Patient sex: M
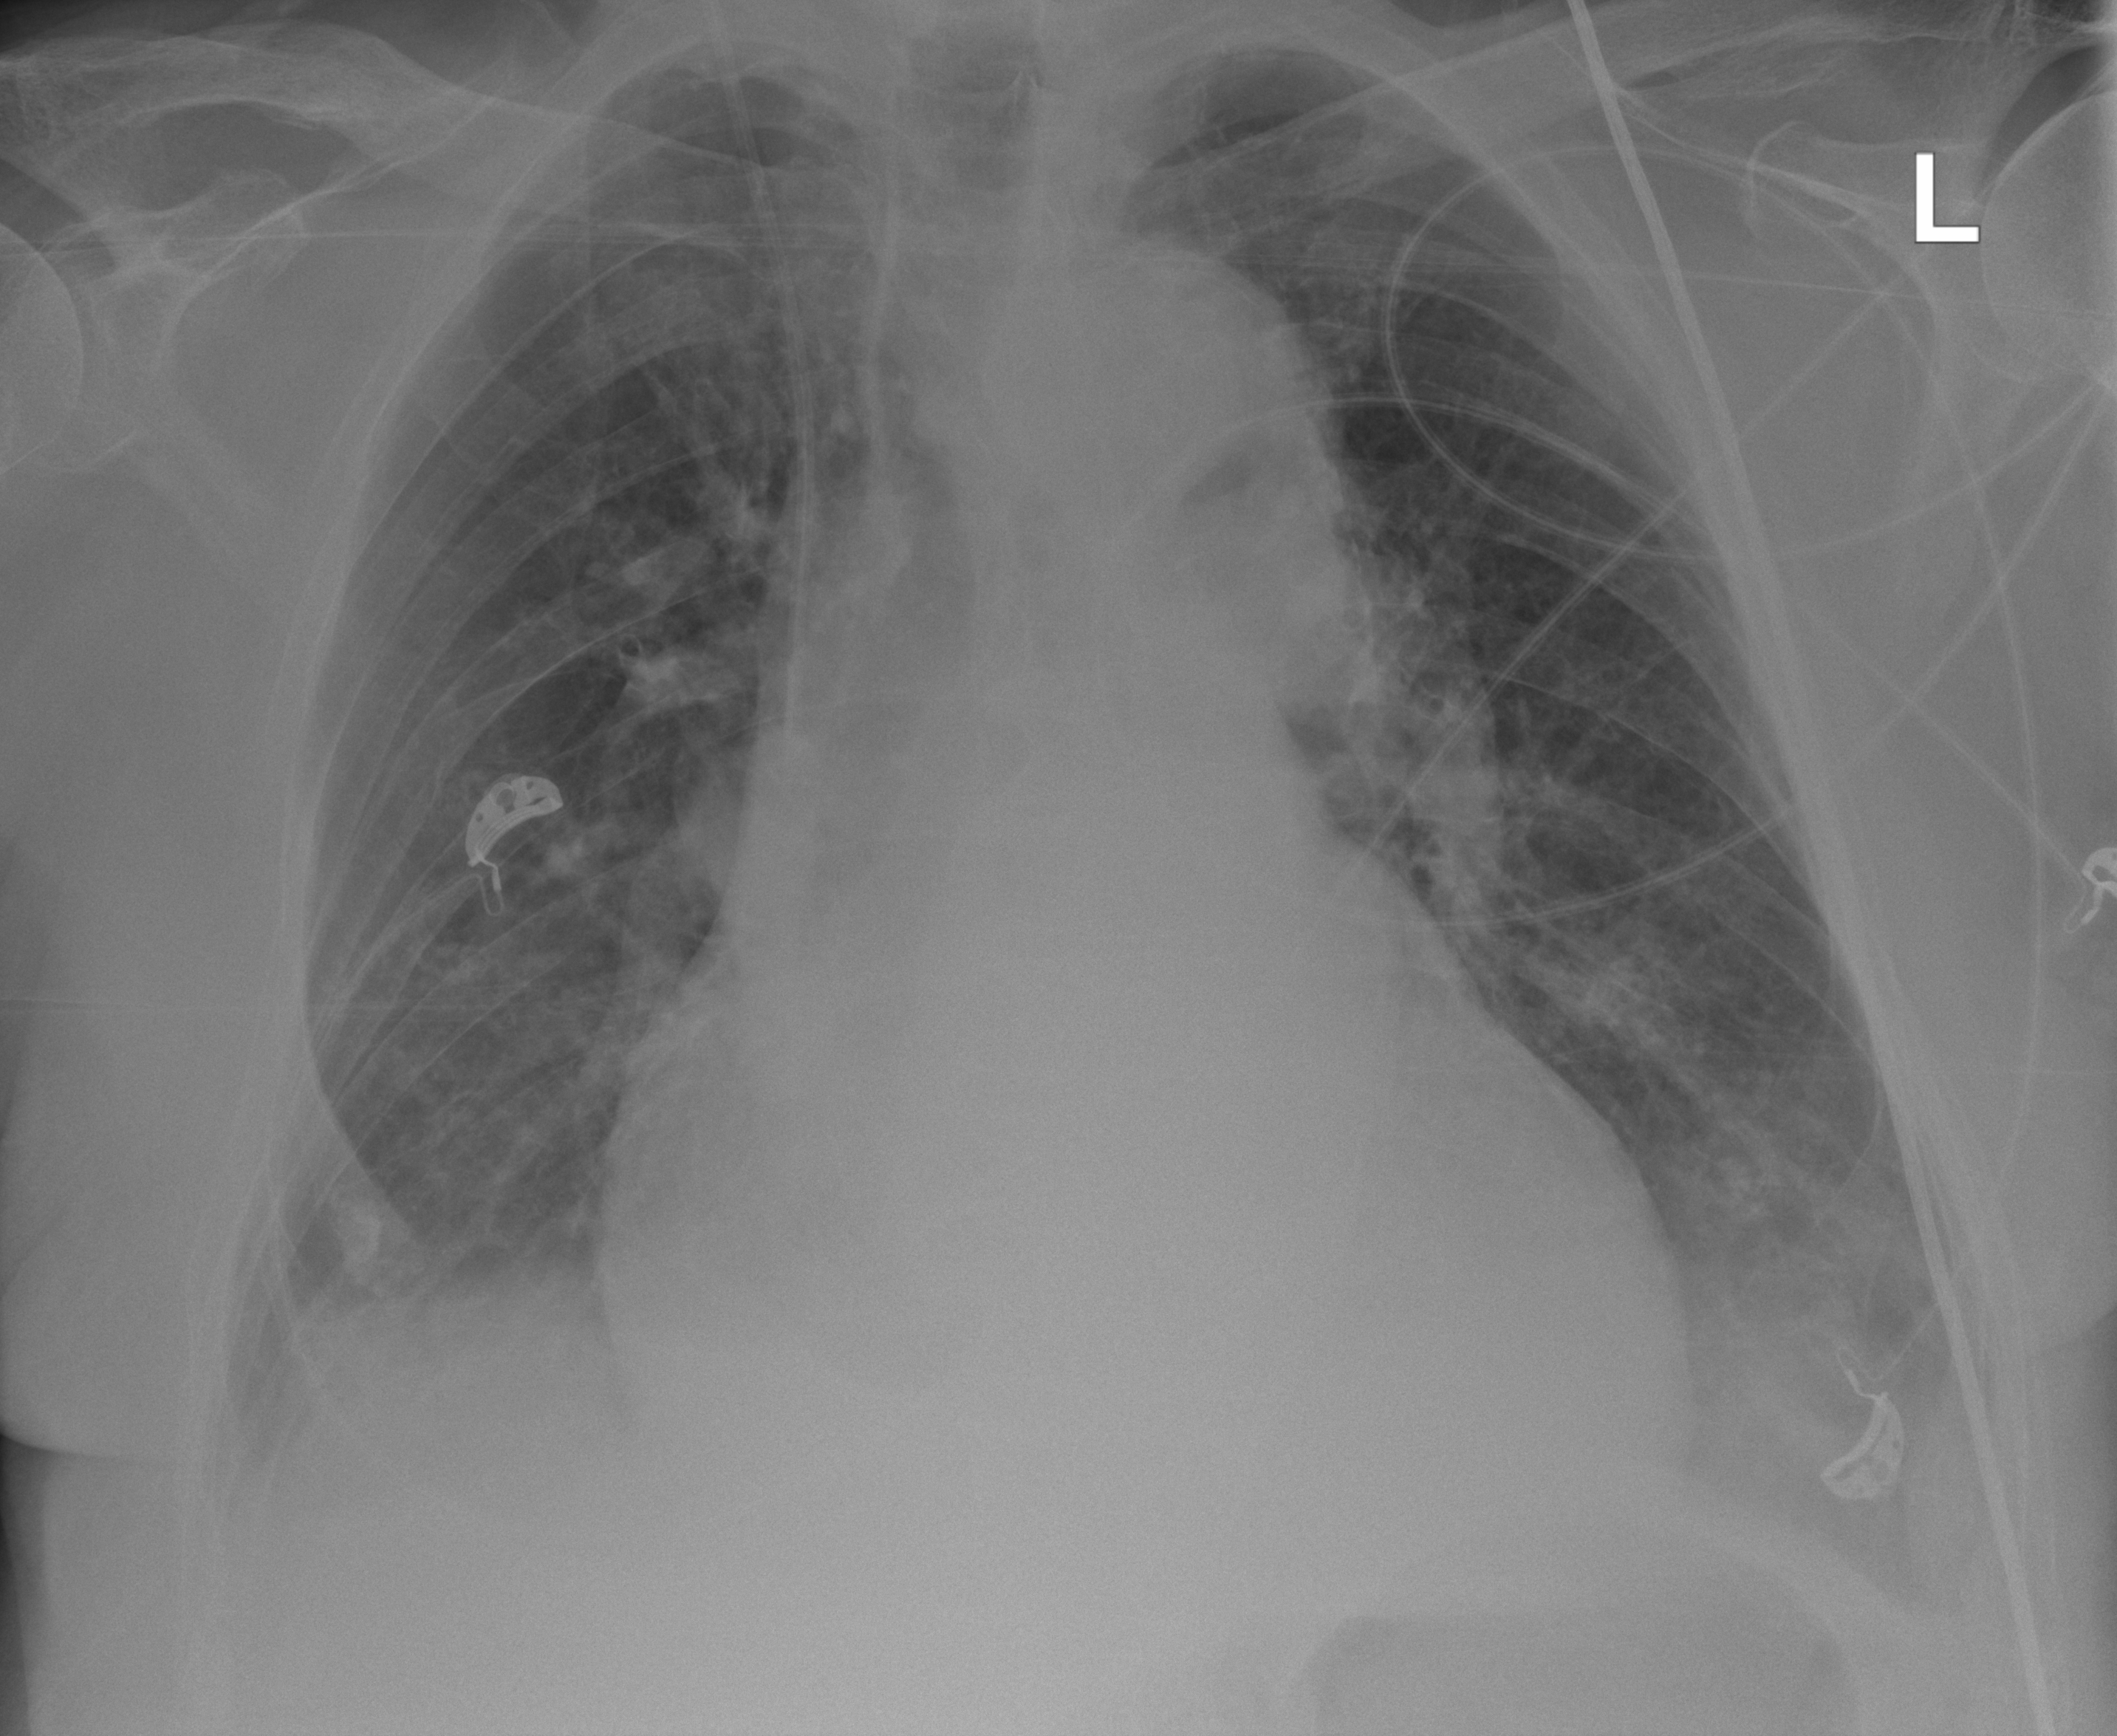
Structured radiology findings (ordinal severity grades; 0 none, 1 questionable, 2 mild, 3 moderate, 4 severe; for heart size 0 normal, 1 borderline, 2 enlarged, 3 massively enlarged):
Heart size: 2
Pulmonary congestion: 0
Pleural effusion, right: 1
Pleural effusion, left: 2
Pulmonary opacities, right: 0
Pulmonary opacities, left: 1
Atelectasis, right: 2
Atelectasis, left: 2